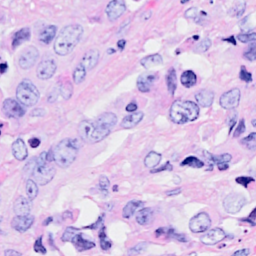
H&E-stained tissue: Breast